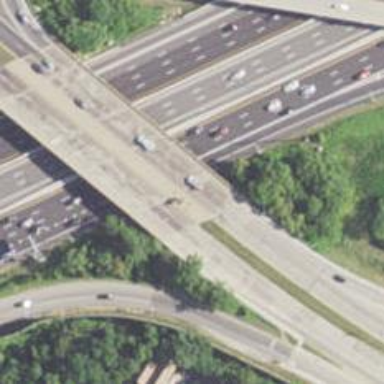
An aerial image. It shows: Primary highway bridge.